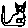
Label: cat